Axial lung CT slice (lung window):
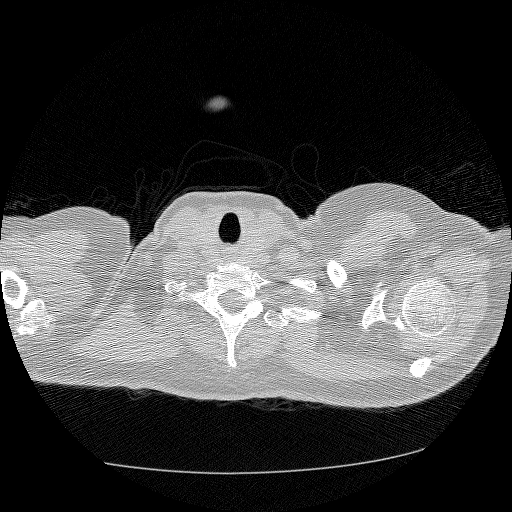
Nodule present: no